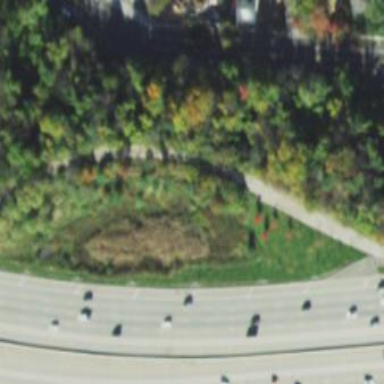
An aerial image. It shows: The original ramp of canceled historic road project.